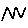
Label: zigzag